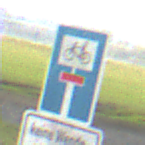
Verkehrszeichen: SackgasseRadverkehrDurchlaessig
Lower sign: HinweisGeaenderteVorfahrtVerkehrsfuehrungVerkehrsregelung3
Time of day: SunriseSunset
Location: Outdoor (Suburban)
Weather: PartlyCloudy
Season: NotSpecified
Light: Natural